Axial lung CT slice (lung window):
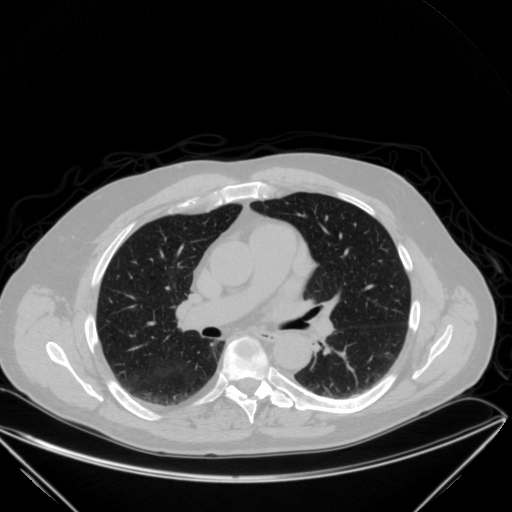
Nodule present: no